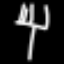
Label: fork